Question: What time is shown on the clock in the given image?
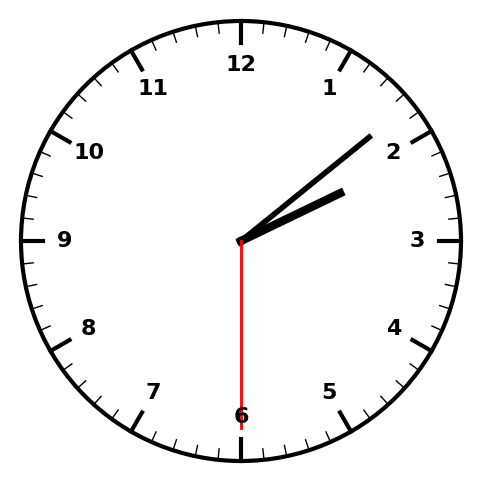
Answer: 02:08:30